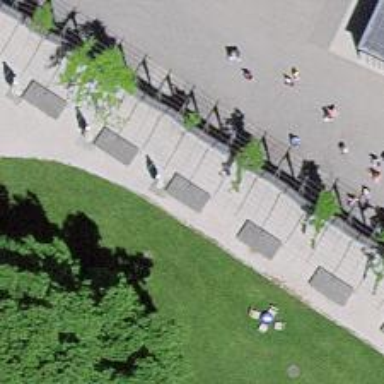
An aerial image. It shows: Bench.